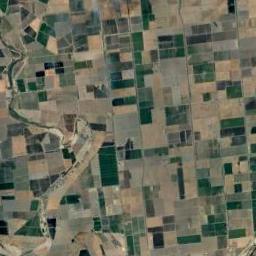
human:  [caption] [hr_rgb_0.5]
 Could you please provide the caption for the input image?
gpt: There are many rectangular farmlands of different sizes and shades .

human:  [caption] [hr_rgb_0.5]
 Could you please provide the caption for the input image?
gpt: Lots of rectangular farmlands of different colors and sizes are arranged in neat rows and a river goes through the farmlands .

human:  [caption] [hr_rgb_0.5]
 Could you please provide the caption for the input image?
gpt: There are some green and bare rectangular farmland .

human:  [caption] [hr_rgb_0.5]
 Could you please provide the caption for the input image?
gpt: Many dense dark green, light green, Tan mixed rectangular farmland of different sizes .

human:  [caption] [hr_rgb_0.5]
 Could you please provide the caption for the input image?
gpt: There are many yellow rectangular farmlands and green ones .